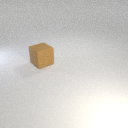
large brown rubber cube